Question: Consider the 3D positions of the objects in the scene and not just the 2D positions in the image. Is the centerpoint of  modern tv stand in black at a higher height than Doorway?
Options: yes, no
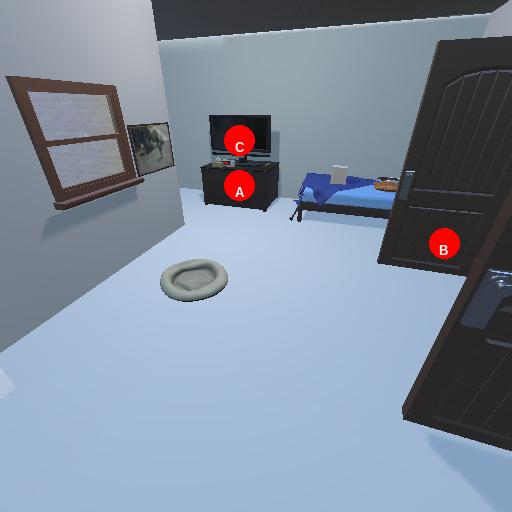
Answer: yes